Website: walmart
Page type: customer-info-address
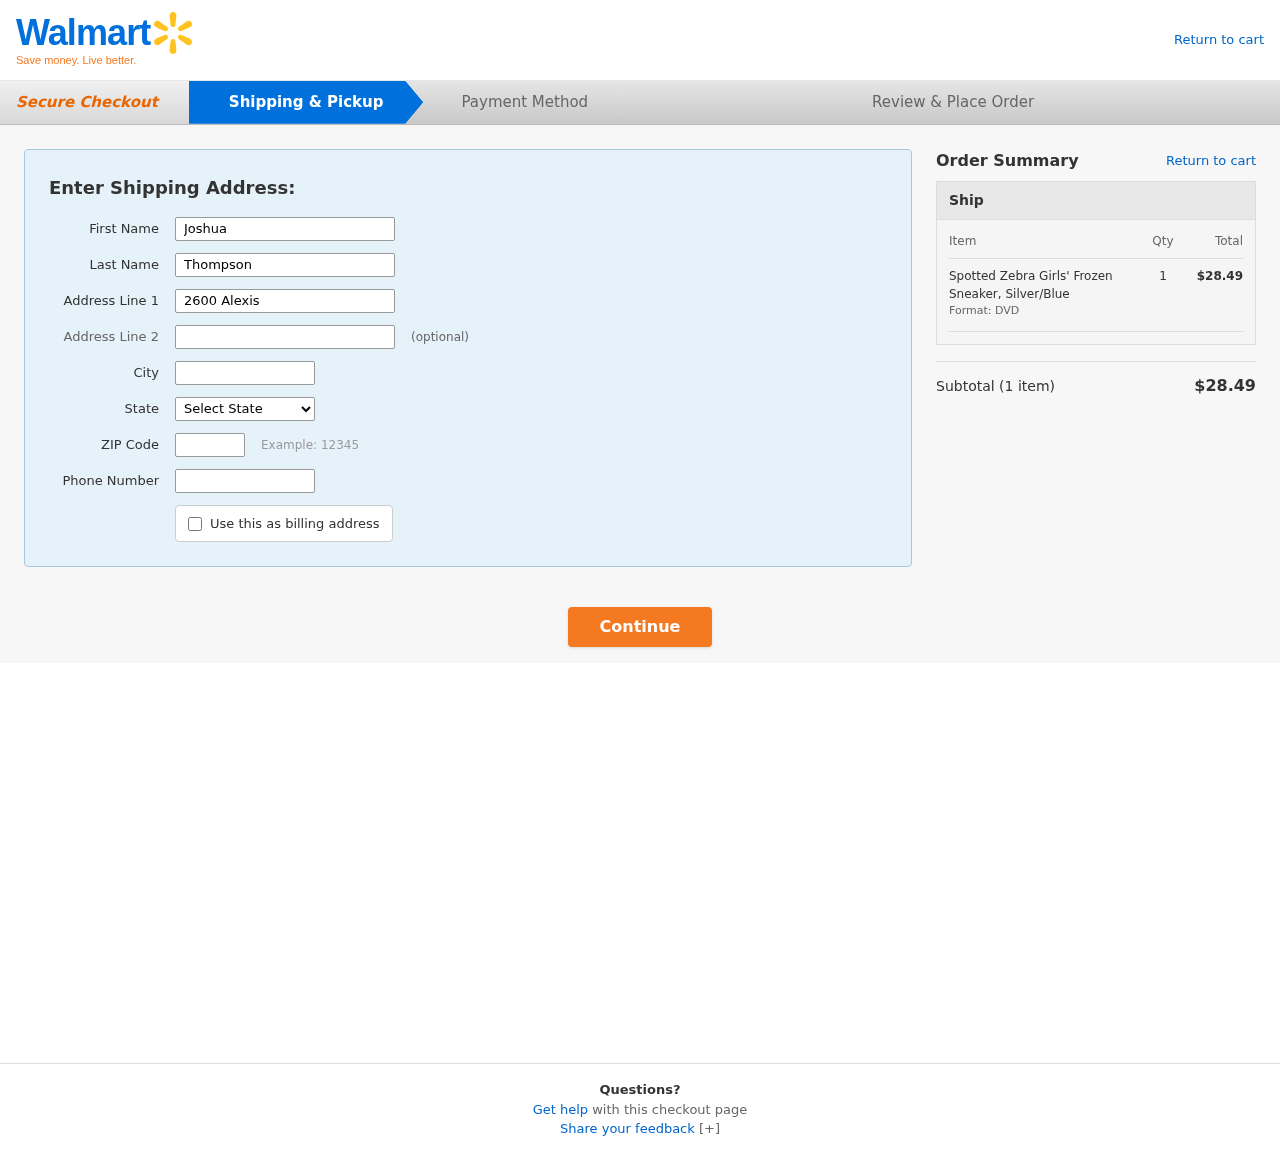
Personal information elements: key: PII_CITY
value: Port John
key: PII_FIRSTNAME
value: Joshua
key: PII_LASTNAME
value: Thompson
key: PII_PHONE
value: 4839038094
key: PII_POSTCODE
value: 37350
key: PII_STATE
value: Texas
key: PII_STREET
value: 2600 Alexis Village
Product elements: key: PRODUCT1_NAME
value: Spotted Zebra Girls' Frozen Sneaker, Silver/Blue
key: PRODUCT1_QUANTITY
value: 1
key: PRODUCT1_LINE_TOTAL
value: $28.49
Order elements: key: ORDER_NUM_ITEMS
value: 1
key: ORDER_SUBTOTAL
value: $28.49